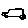
Label: car